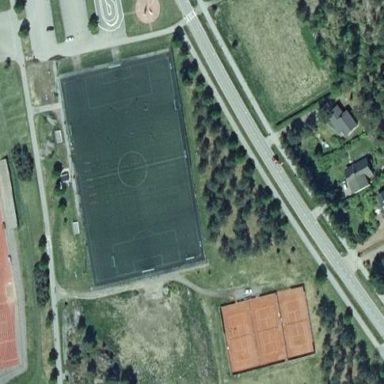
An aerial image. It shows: Soccer pitch for leisureland activities.